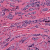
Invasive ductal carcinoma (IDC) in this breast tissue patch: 1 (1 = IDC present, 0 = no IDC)